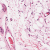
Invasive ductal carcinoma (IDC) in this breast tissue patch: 0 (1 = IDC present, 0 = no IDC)